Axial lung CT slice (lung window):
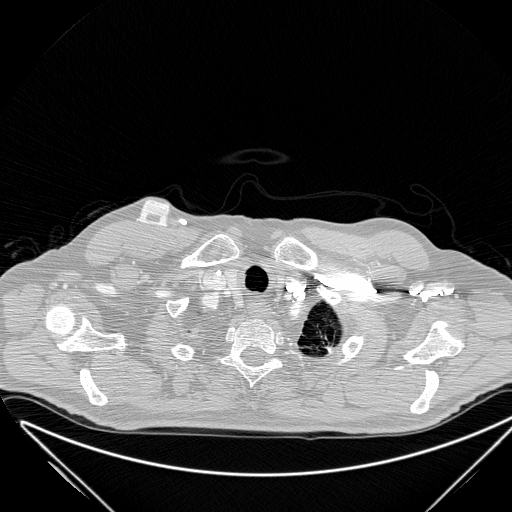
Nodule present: no